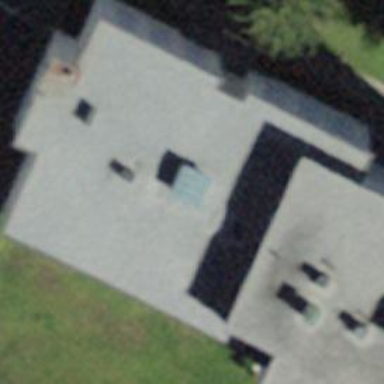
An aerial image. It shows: Building with flat roof.